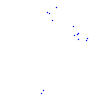
Particle: proton